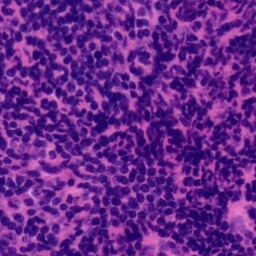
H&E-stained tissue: Tonsil